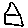
Label: house